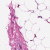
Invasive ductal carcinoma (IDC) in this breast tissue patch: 0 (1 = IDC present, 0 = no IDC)